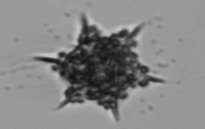
Label: Dictyocha